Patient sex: M
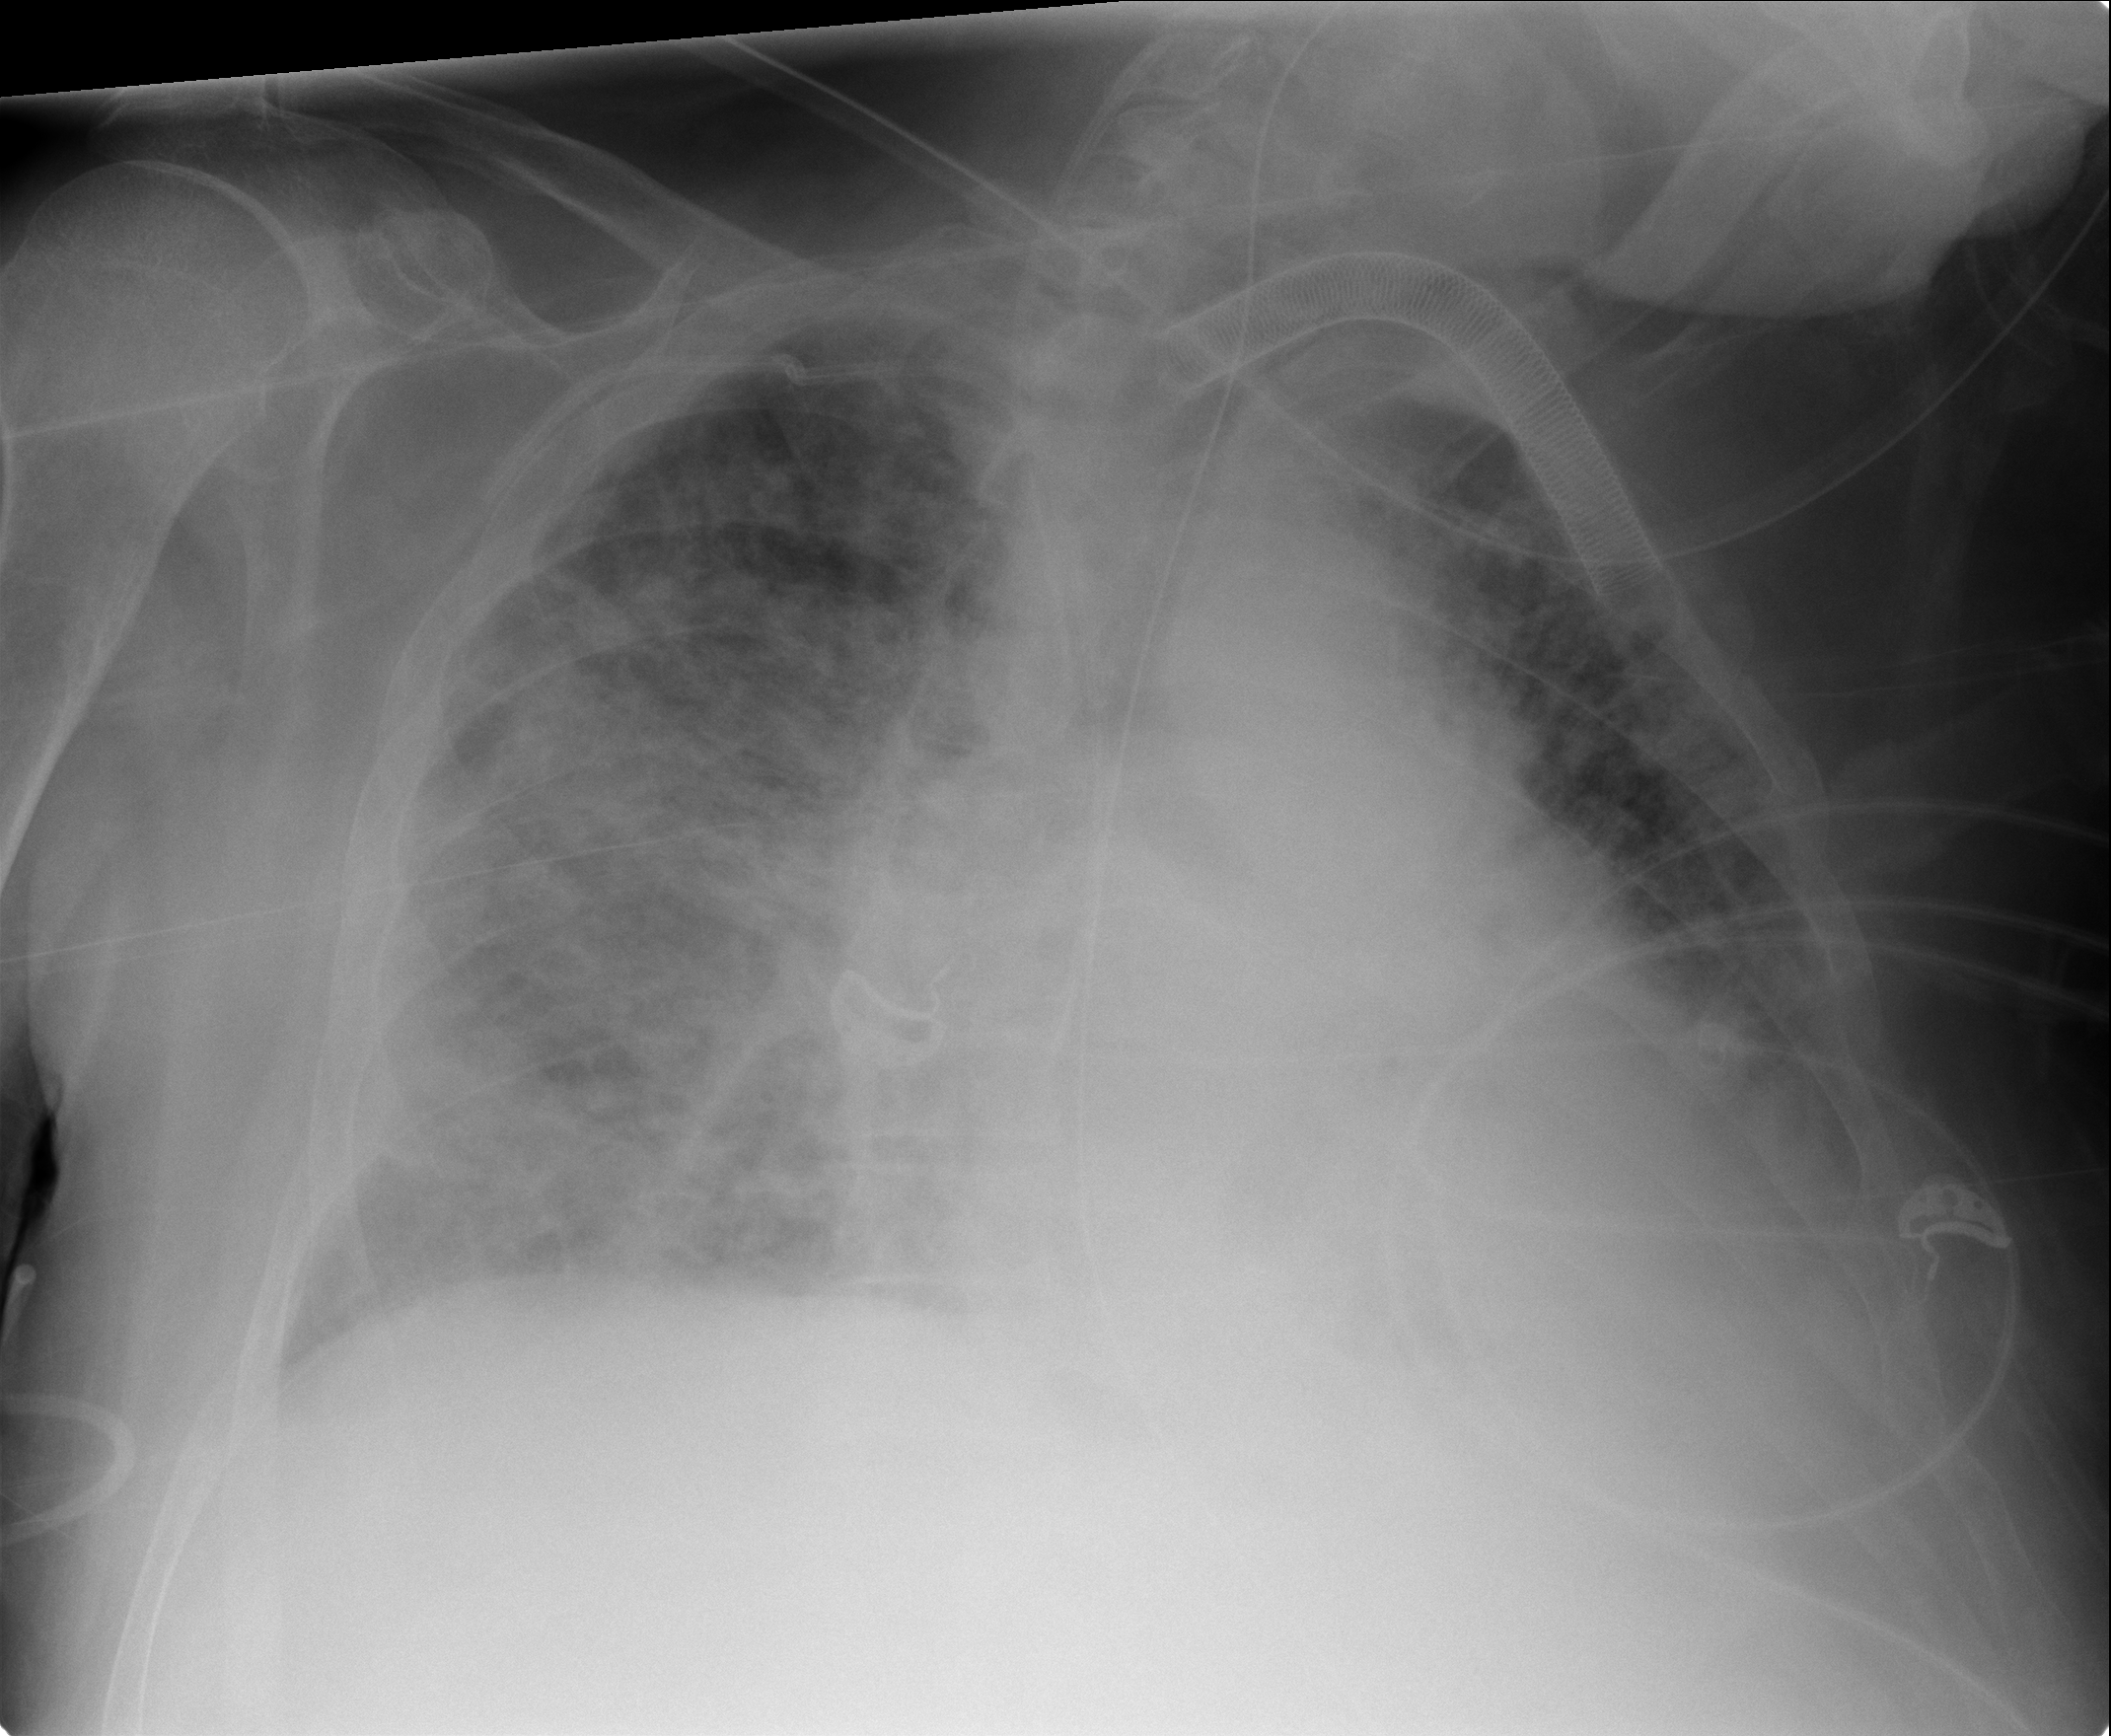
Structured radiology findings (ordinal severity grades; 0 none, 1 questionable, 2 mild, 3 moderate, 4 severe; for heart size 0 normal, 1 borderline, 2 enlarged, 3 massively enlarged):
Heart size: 3
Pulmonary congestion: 3
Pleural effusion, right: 2
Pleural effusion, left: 2
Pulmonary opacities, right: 3
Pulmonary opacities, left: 2
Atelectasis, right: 2
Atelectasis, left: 2